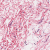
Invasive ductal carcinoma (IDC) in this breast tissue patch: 0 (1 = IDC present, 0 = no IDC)